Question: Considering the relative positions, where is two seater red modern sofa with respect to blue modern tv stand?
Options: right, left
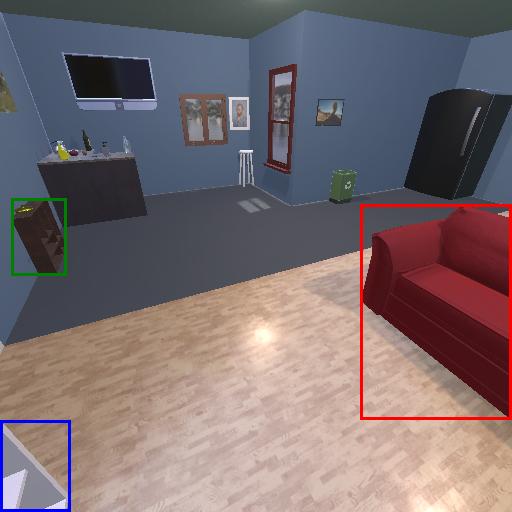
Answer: right